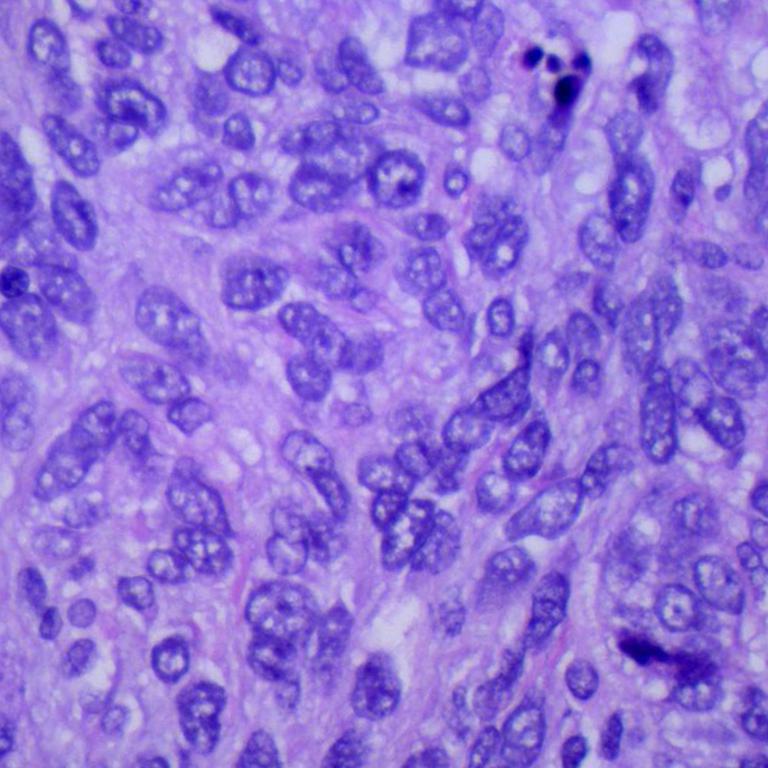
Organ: lung
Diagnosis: squamous carcinomas